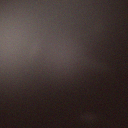
Screen state: off